Question: I am developing a website in wordpress.There is a menubar at the header.Now what i want is ,when i hover the mouse over the menu item i should get a message popup .

in above case it should be "services at Umang" when mouse is placed over services menu item.
the following is the css code for mouse hover
'''
#access li a:hover
{
text-decoration:underline;
}
'''
Any one has idea regarding this?
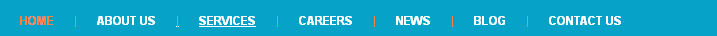
Answer: Use the title-attribute
'''
<a href="#" title="Message">Hover!</a>
'''
Or google for "jquery tooltip"
<URL>